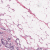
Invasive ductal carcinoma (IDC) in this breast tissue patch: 1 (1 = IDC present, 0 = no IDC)